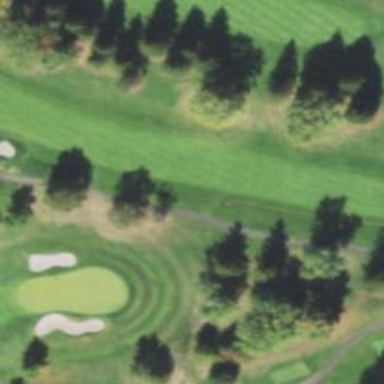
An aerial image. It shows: Golf fairway surrounded by grass.